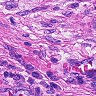
Metastatic tissue present: yes